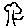
Label: tree